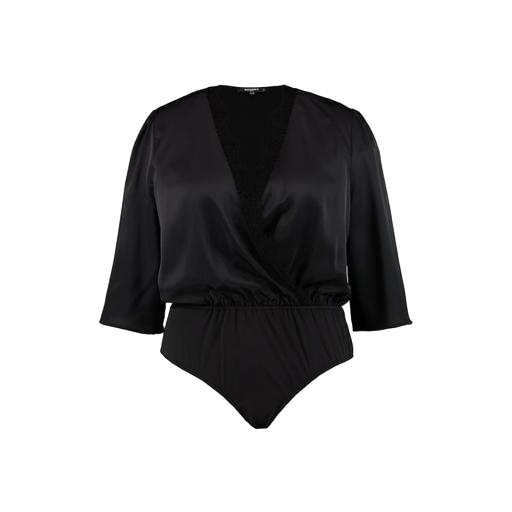
black mira cape-effect bodysuit, black plunge bodysuit, black 3/4 body, white background